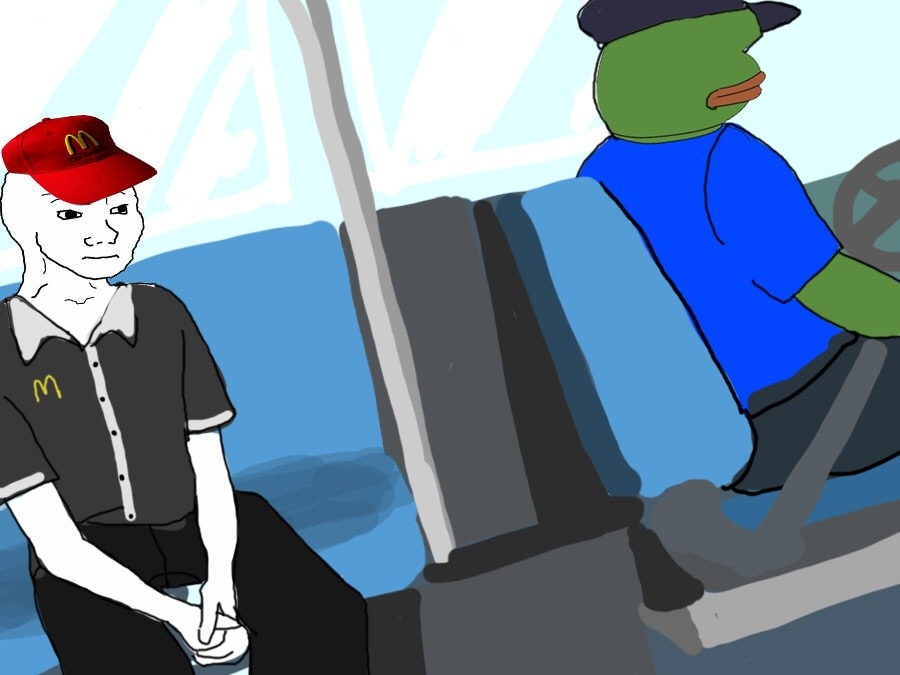
Label: 5_Wojak_with_Background